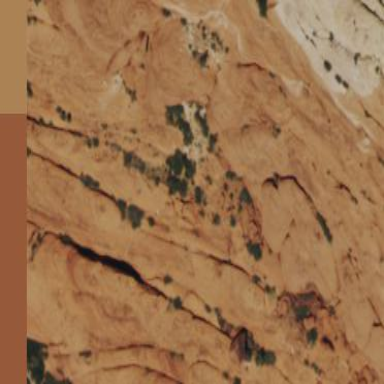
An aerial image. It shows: Red cliff in the natural landscape.